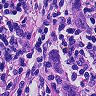
Metastatic tissue present: yes